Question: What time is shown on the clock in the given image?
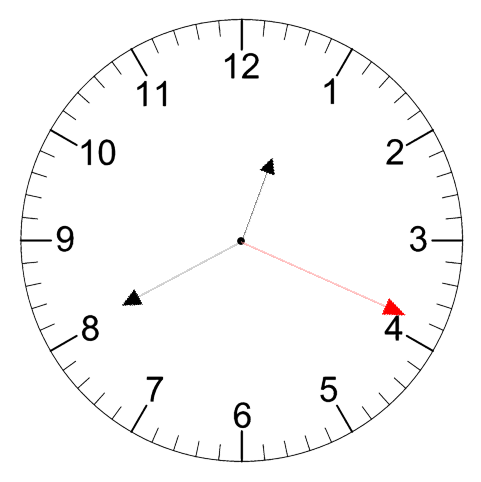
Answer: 12:40:19